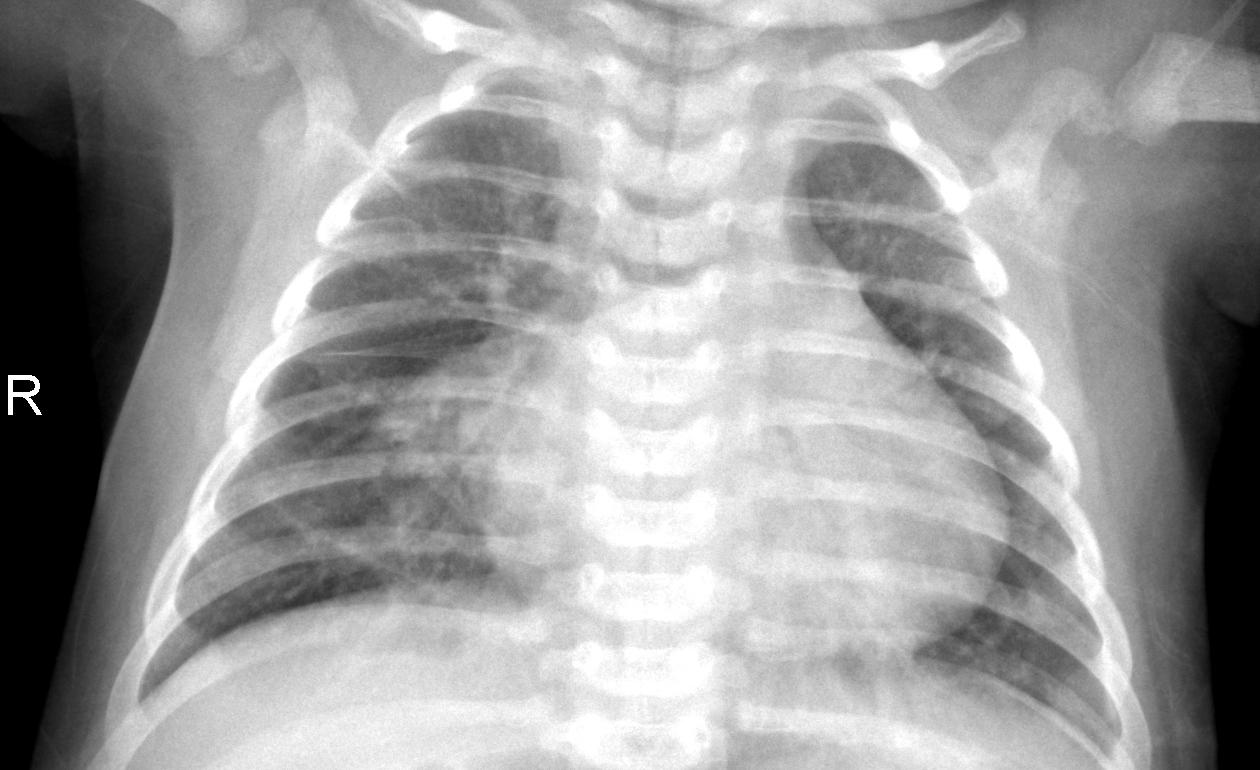
Diagnosis: PNEUMONIA